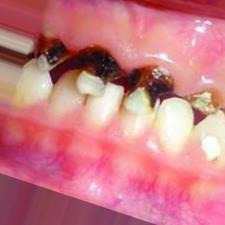
Condition: Caries